Question: The provided URI scheme 'http' is invalid; expected 'https'.
Parameter name: via
What I have to change?

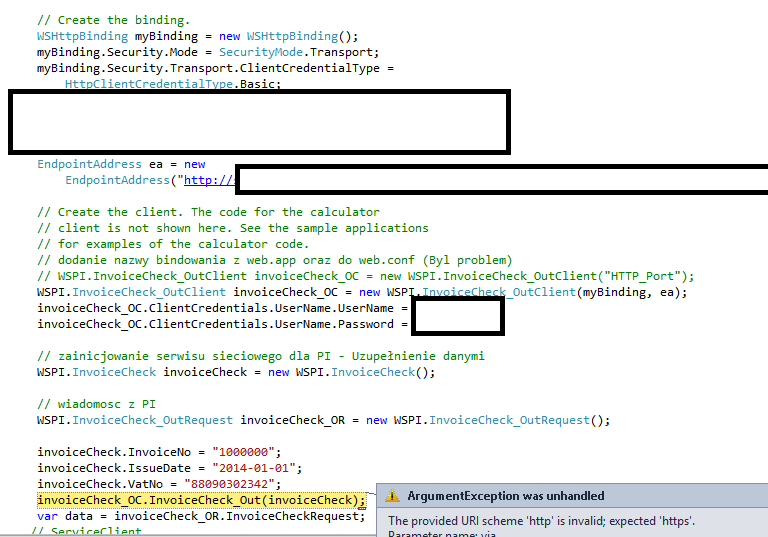
Answer: Using configuration file I need to switch from:
'''
<customBinding>
<binding>
<httpsTransport />
</binding>
<customBinding>
'''
to
'''
<customBinding>
<binding>
<httpTransport />
</binding>
<customBinding>
'''